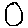
Label: circle